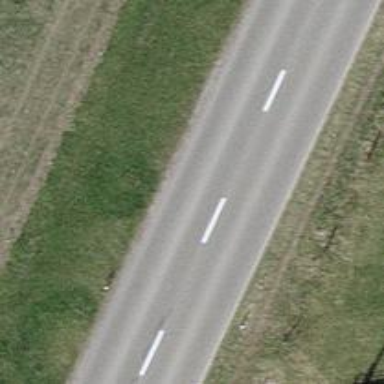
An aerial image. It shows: Tertiary road with asphalt surface.